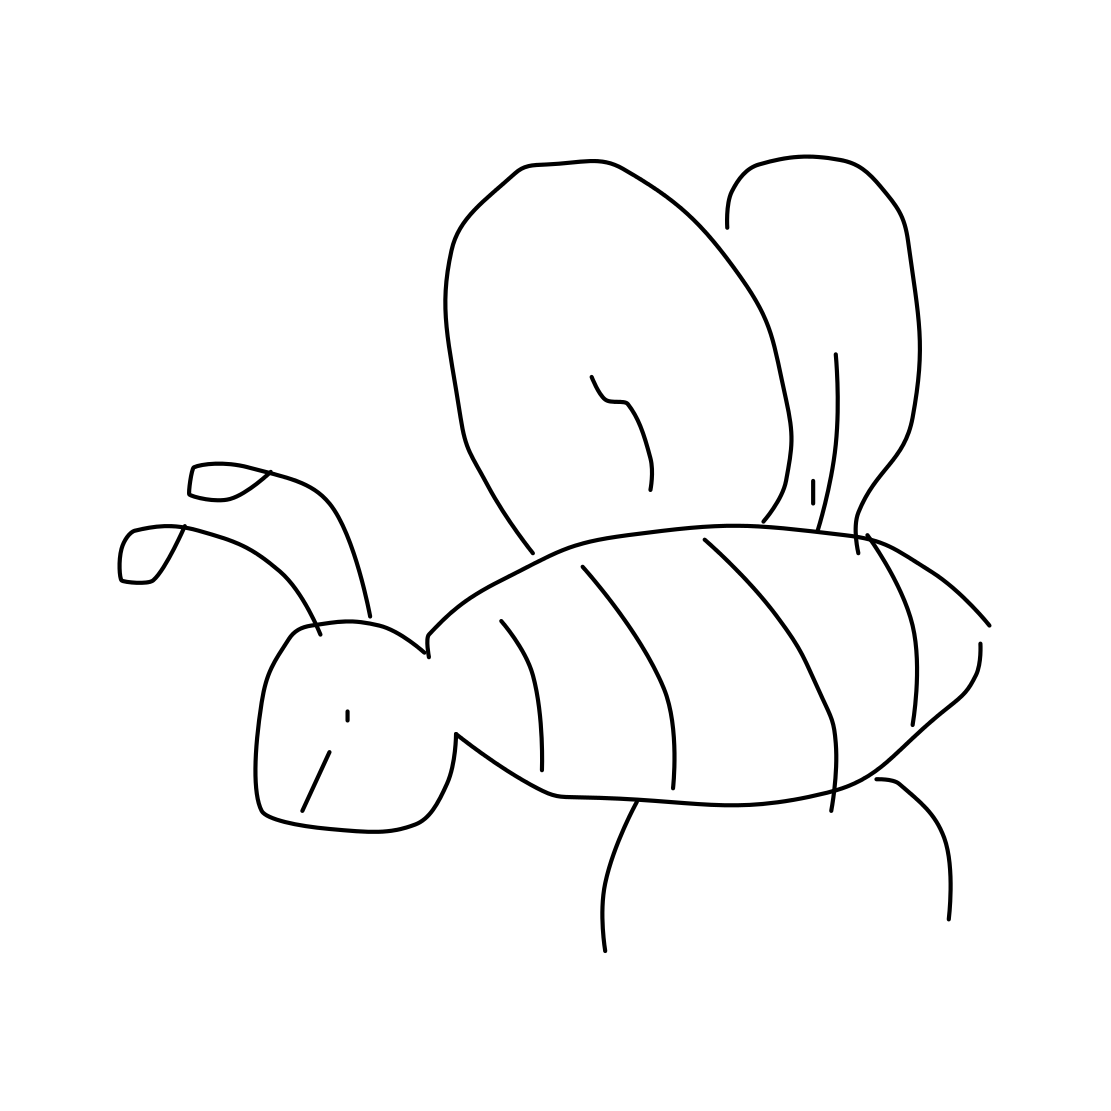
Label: bee